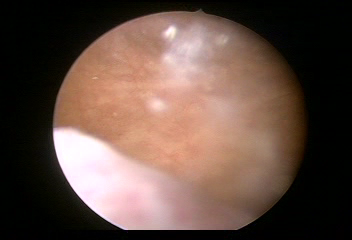
Modality: WLC
Class: Normal mucosa
Bladder cancer association: No